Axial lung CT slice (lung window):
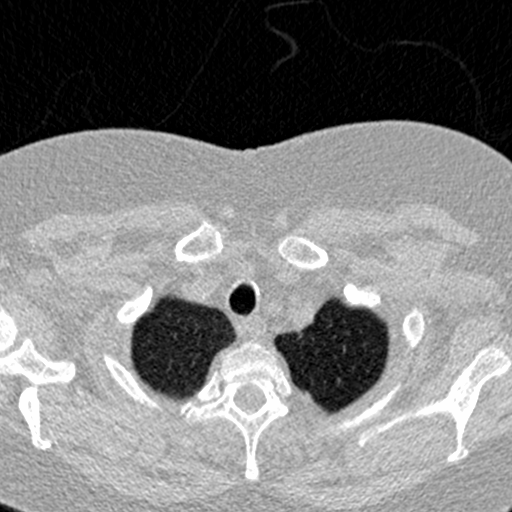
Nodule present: no